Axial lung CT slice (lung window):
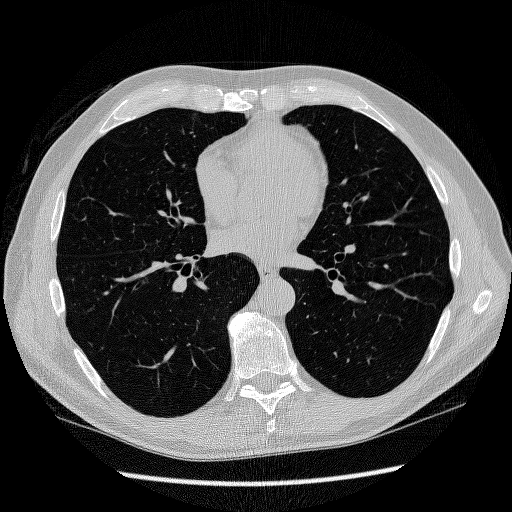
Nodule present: no